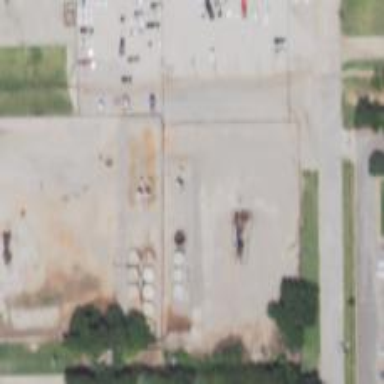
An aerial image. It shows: Storage tank that is man-made.